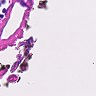
Metastatic tissue present: no